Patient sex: M
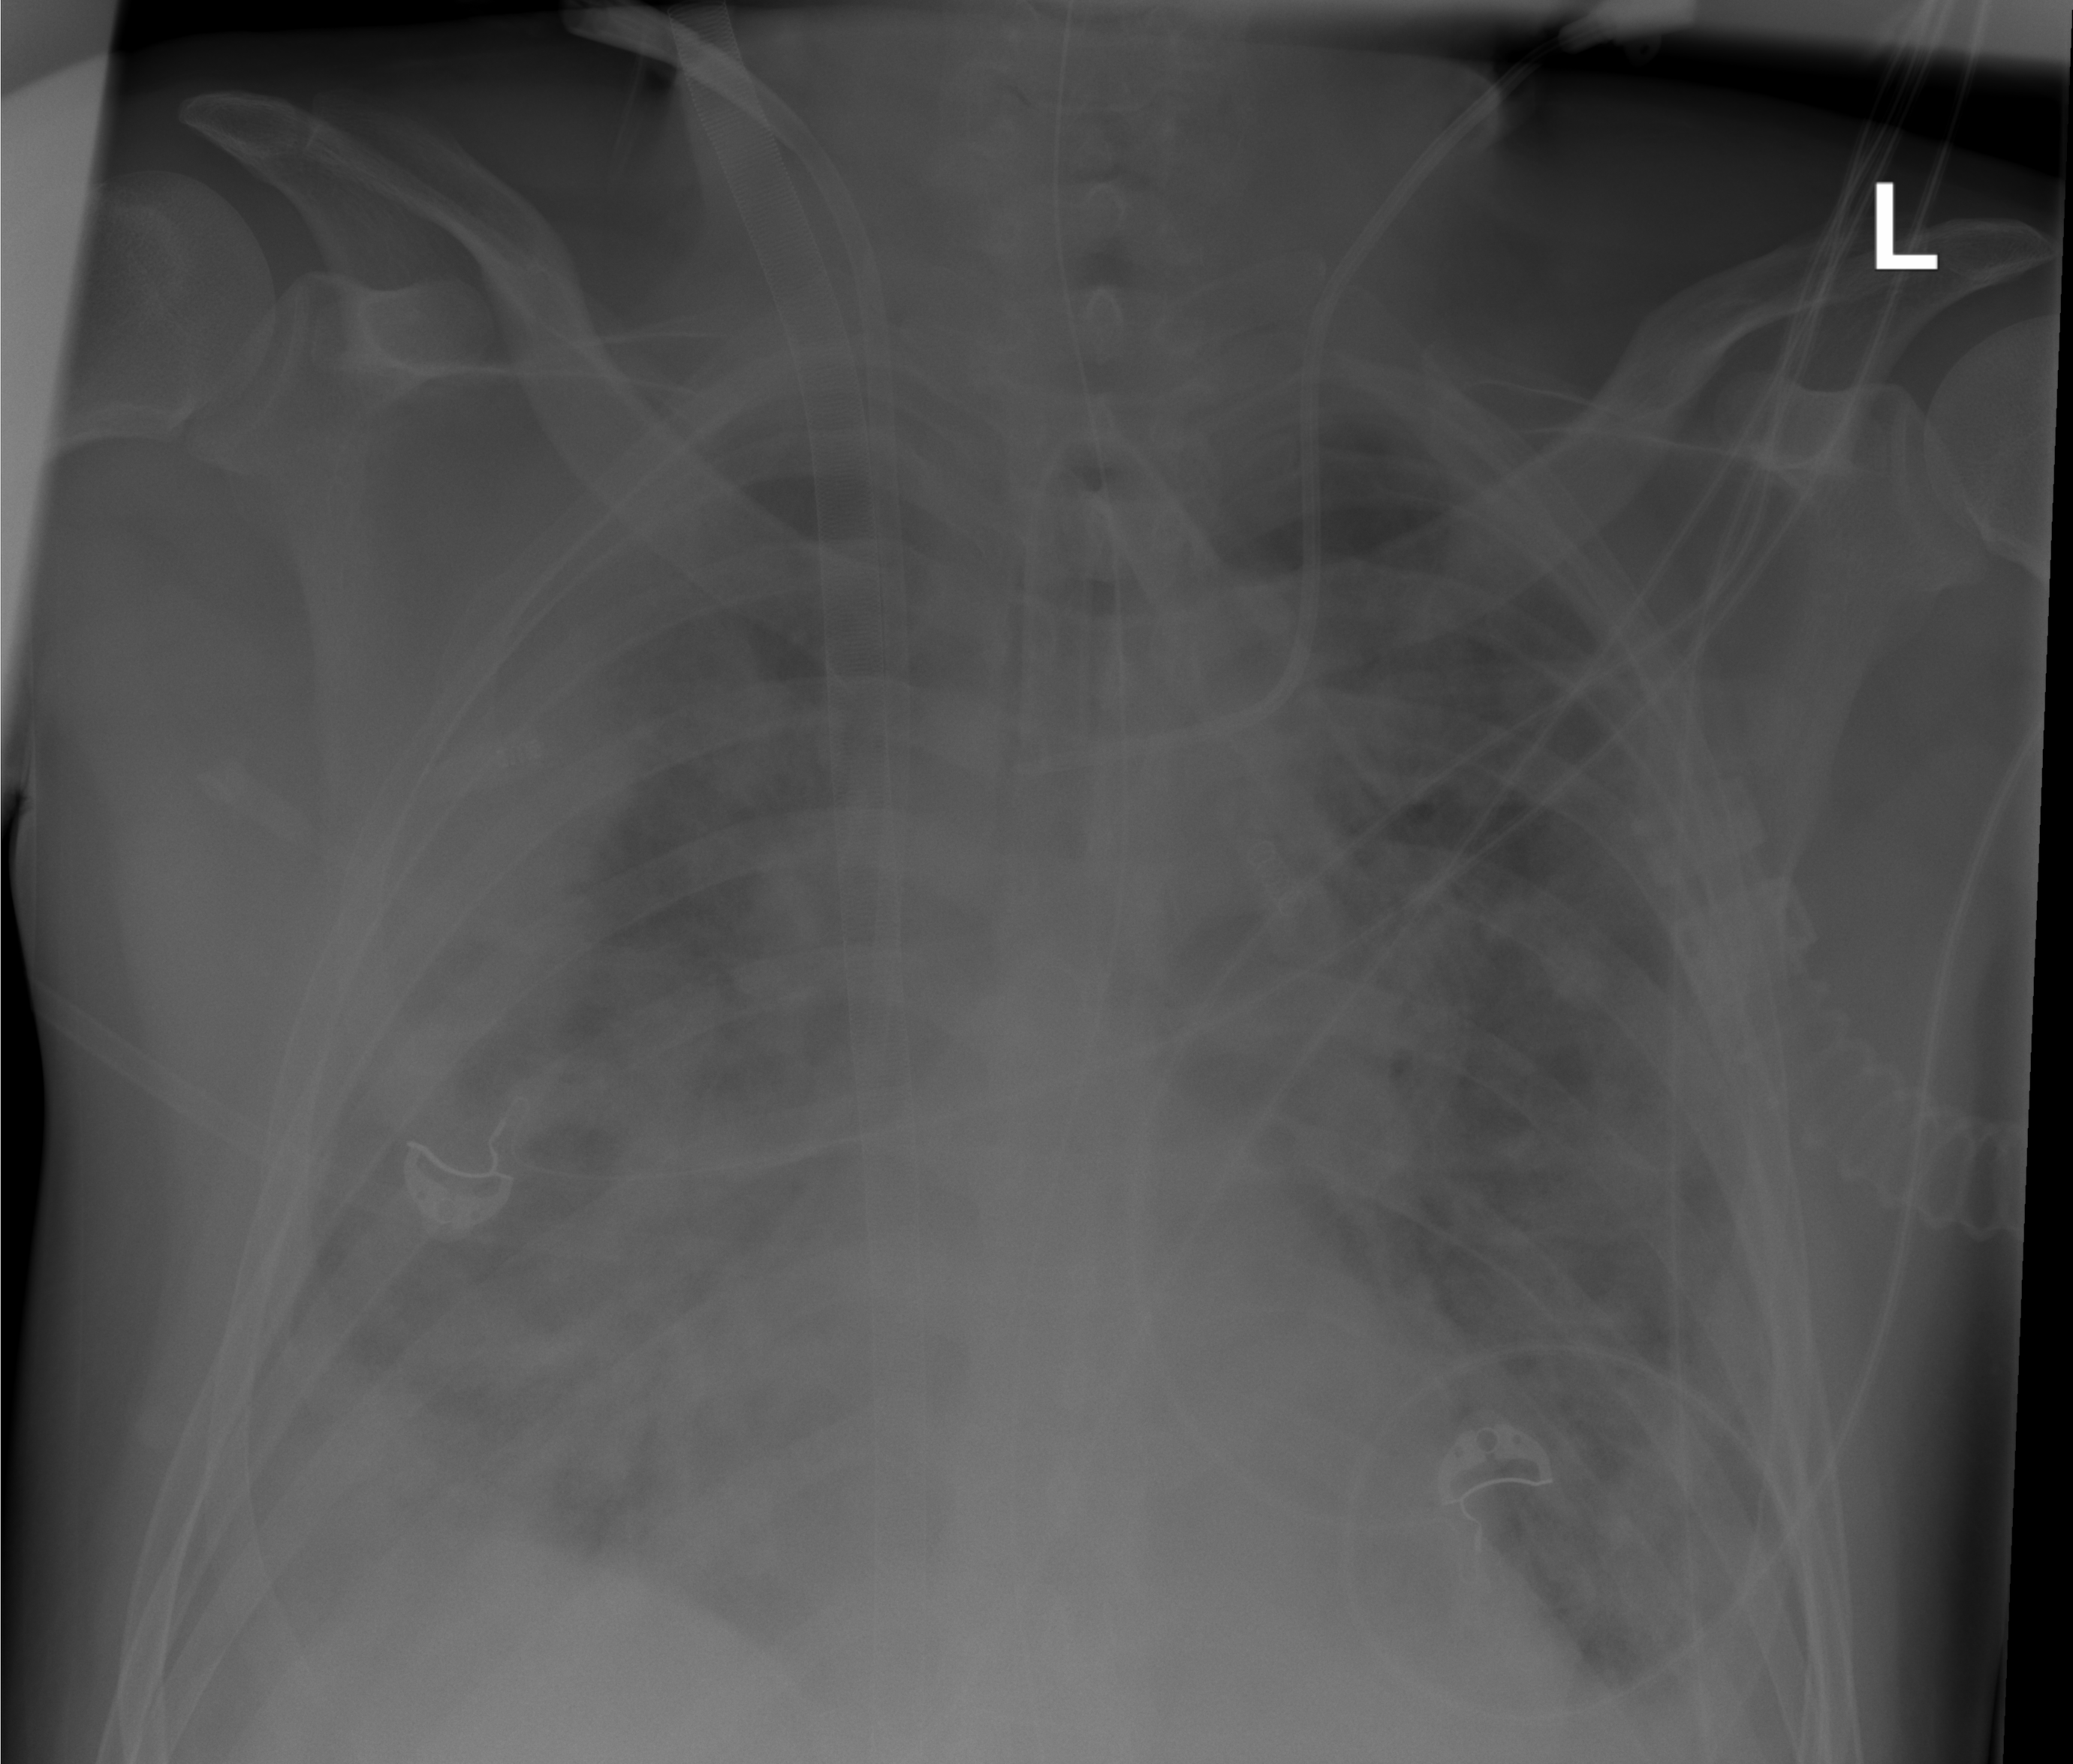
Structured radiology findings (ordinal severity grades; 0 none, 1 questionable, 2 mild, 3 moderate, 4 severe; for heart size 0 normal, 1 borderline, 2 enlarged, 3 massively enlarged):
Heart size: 2
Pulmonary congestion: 2
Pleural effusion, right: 3
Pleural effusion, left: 2
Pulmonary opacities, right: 4
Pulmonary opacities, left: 4
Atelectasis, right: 3
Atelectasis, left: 3